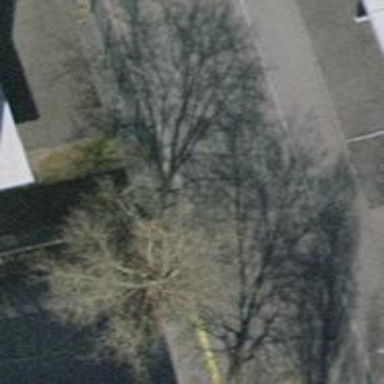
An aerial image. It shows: Tree-lined avenue.